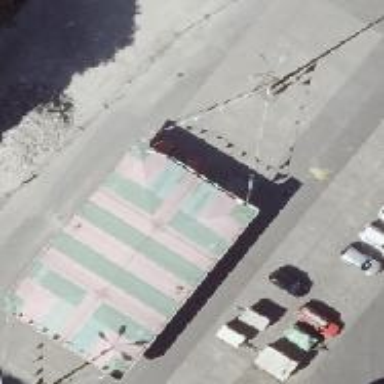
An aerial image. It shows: Roof building that serves as events venue.